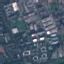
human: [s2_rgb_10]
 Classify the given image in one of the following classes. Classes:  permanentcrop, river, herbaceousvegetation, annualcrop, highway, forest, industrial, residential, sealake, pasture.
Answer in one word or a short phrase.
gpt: Industrial